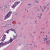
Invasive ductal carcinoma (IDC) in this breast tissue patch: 1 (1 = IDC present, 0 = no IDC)